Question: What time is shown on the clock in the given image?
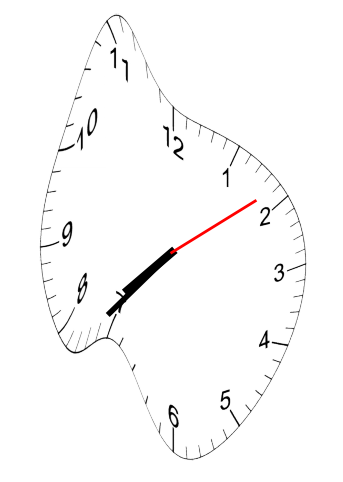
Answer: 07:37:09